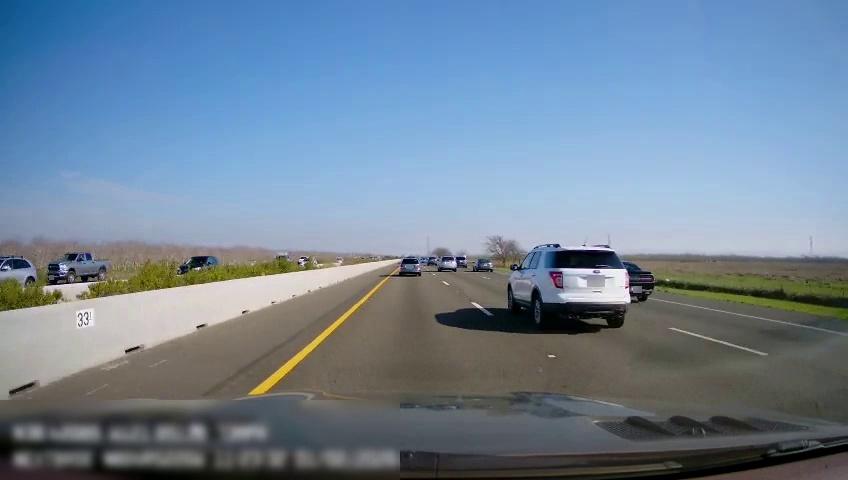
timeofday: Day
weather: Sunny
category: Drivable Space
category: Vehicles | Car
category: Vehicles | SUV
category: Vehicles | Car
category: Vehicles | Car
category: Vehicles | SUV
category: Vehicles | Truck
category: Vehicles | SUV
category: Vehicles | SUV
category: Vehicles | SUV
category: Vehicles | SUV
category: Lanes | Current Lane
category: Lanes | Current Lane
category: Lanes | Alternate Lane
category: Lanes | Alternate Lane